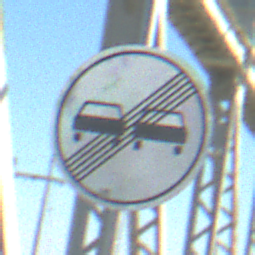
Verkehrszeichen: EndeUeberholverbot
Umgebung: Outdoor, Special
Tageszeit: MorningAfternoon
Wetter: Clear
Licht: Natural
Jahreszeit: NotSpecified
Kontrast: HighContrast